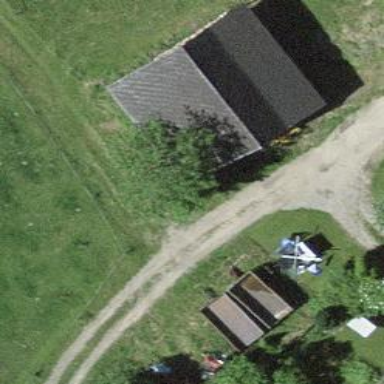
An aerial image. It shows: Barn.